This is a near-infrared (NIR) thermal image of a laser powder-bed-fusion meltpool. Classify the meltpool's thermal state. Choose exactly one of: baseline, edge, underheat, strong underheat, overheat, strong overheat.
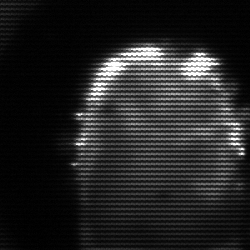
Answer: baseline